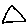
Label: triangle